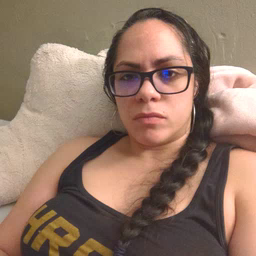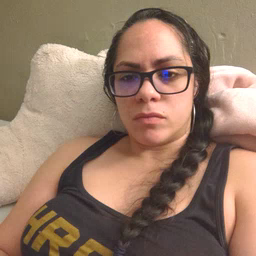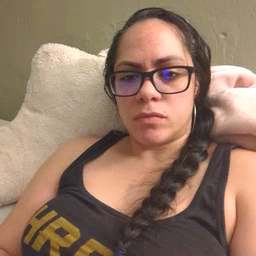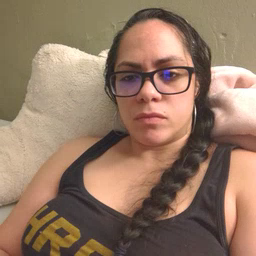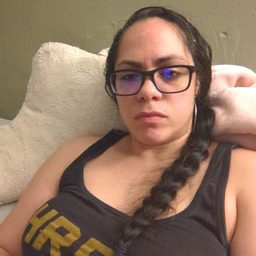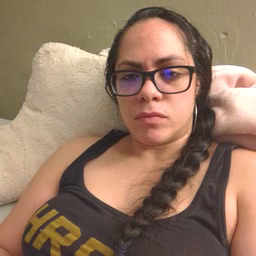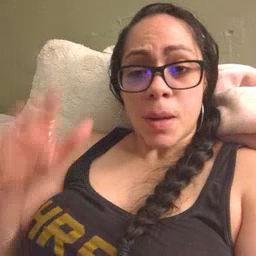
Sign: bye